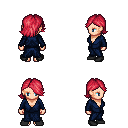
a pixel art fantasy rpg character, female body template, human, light skin, blue robe, gold greaves, ruby red swoop hairstyle, black shoes, four views (front, back, left, right), 2x2 character sprite sheet, small pixel art, hard edges, no anti-aliasing